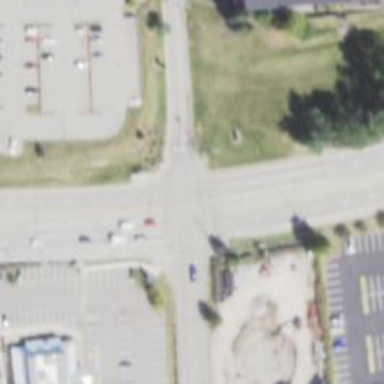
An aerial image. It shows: Residential road with asphalt surface. There is sidewalk on the left side.